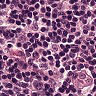
Metastatic tissue present: no